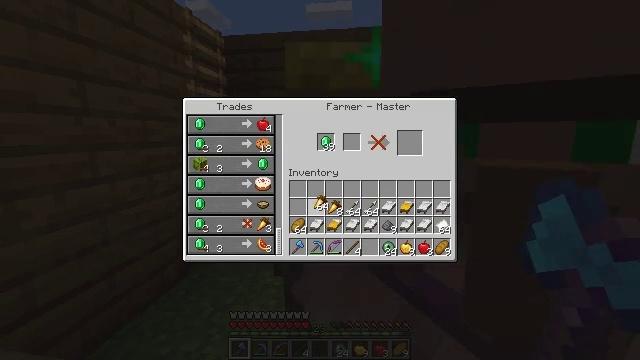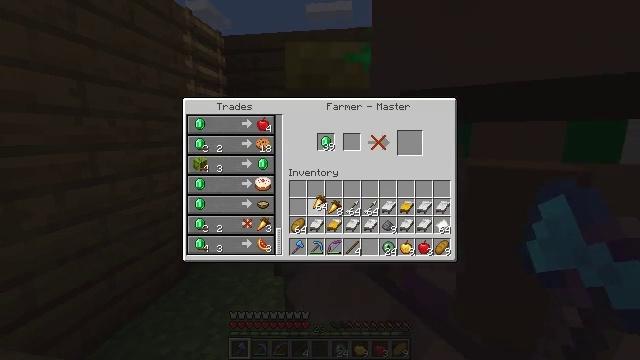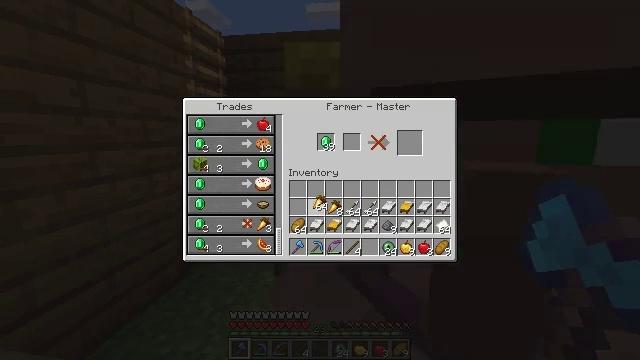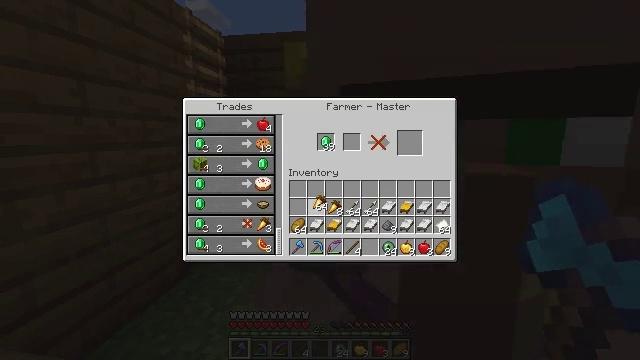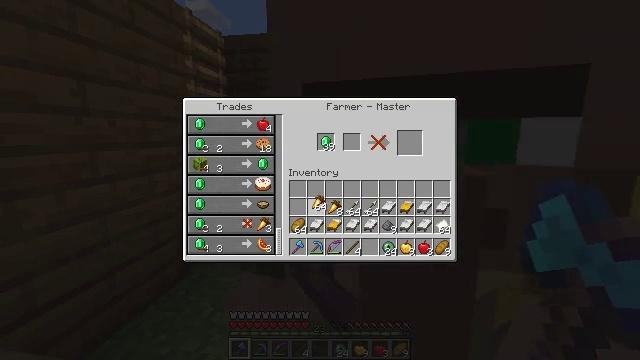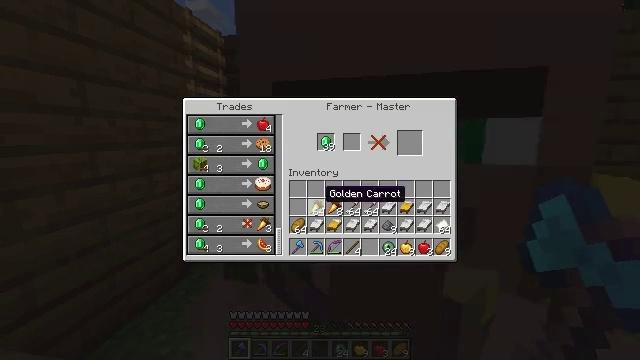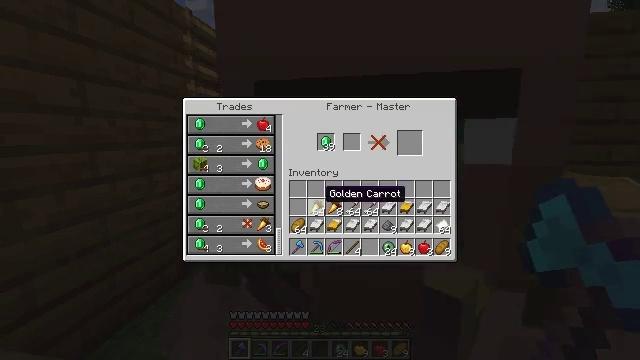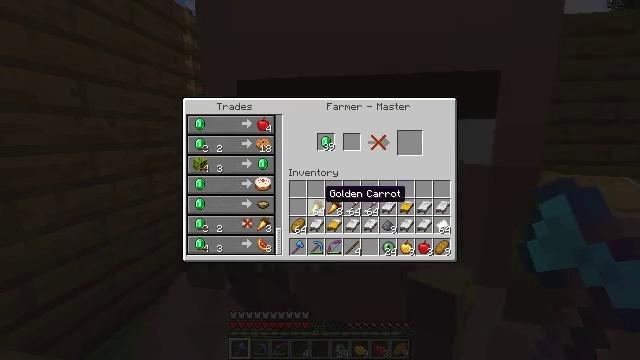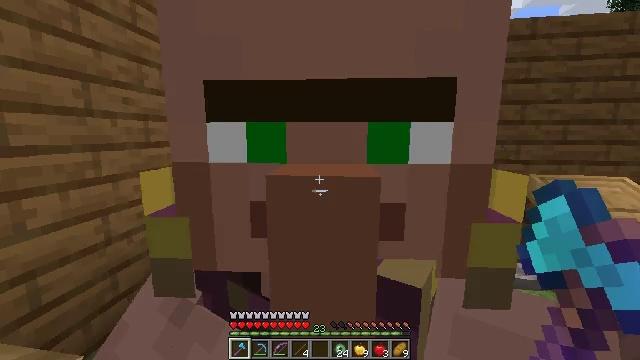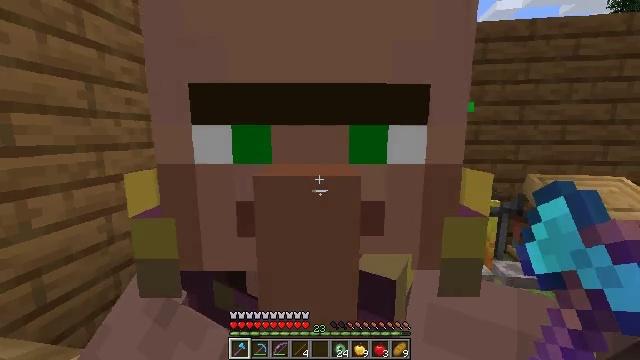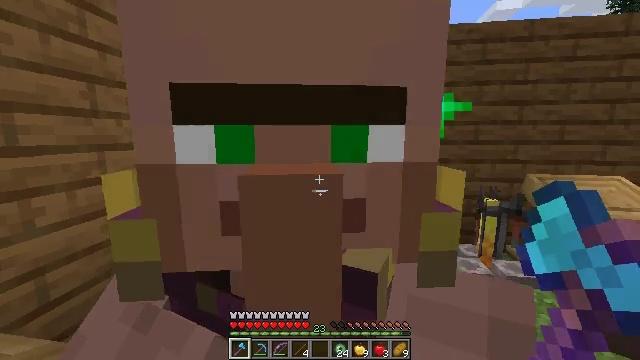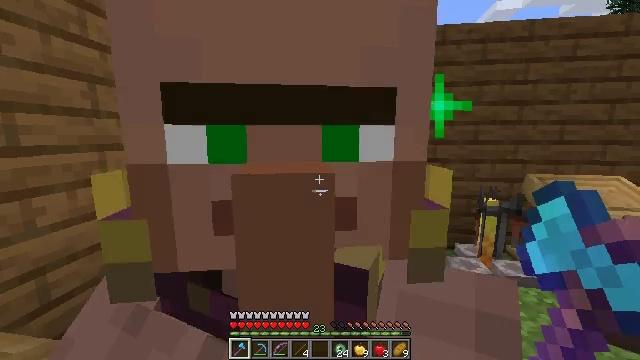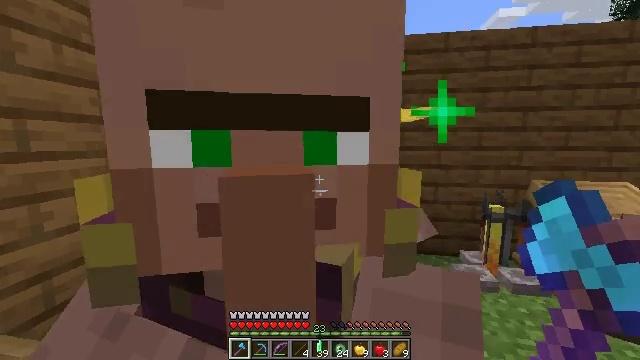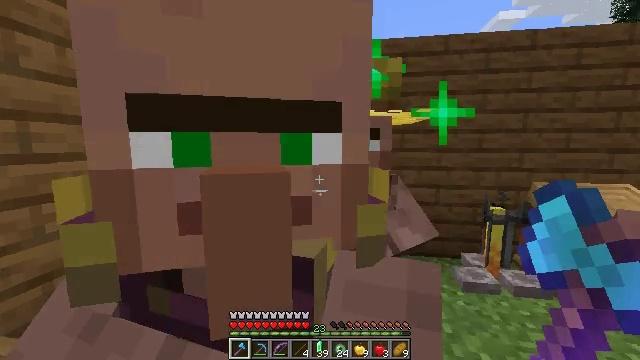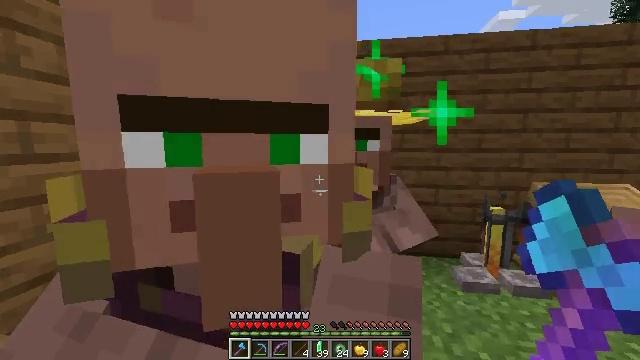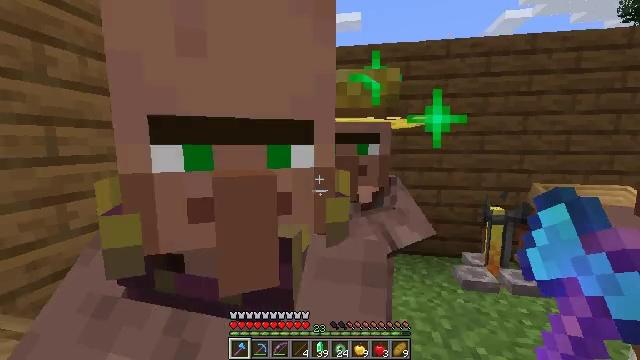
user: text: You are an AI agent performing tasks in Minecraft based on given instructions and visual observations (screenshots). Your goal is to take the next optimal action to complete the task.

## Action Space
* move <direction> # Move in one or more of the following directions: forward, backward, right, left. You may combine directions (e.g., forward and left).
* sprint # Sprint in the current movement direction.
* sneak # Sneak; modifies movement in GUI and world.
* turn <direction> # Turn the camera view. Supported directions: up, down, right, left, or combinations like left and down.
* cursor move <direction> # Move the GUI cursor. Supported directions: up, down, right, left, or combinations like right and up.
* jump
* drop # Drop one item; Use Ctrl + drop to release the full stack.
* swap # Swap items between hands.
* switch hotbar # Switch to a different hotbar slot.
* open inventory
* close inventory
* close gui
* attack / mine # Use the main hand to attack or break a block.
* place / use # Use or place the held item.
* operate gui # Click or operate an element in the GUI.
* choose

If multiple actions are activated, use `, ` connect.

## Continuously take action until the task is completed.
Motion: motion action
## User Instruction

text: Acquire an ender pearl.
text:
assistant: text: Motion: no_op
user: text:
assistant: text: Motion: operate gui
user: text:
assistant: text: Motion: operate gui
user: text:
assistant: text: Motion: operate gui
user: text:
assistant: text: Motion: no_op
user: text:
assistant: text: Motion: no_op
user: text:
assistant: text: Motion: no_op
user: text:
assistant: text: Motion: no_op
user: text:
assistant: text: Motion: close gui
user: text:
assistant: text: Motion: open inventory
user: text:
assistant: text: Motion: no_op
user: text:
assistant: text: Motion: turn up
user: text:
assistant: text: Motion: no_op
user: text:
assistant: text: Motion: move back
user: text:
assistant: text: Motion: move back
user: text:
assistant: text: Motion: move back
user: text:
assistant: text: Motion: move back
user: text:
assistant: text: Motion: move back
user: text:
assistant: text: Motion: move back
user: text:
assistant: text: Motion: move back
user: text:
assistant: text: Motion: move back, turn left
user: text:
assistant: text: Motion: no_op
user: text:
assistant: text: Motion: no_op
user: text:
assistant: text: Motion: no_op
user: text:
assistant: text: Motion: close inventory
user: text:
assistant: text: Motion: close inventory
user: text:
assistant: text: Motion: close inventory
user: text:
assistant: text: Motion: open gui
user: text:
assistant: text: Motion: no_op
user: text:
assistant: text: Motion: no_op